Current action and preconditions to check: path_clear

Your task: For each precondition in the list above, predict whether it will hold at this action.

Consider the current scene as observed from the mobile robot's camera, and analyze the predicted future states of all dynamic agents (e.g., people, animals, vehicles, or any moving entities) within the NEXT SECOND.

IMPORTANT: Only answer "very likely" if you are absolutely certain—based on strong, clear evidence—that a dynamic agent will violate the precondition in the predicted future state. Do NOT answer "very likely" for unlikely, ambiguous, or low-probability risks.

Ask yourself for each precondition: Is there a high probability, with clear and convincing evidence, that the predicted future states of any dynamic agent will interfere with the predicted future state of the currently executing action within the NEXT SECOND, causing that precondition to fail?

Assess the risk level based on these predictions. Use "likely" or "very likely" if motions create a clear risk of interference.

Use "neutral" or "improbable" if agents are nearby but their predicted paths are clearly diverging or non-conflicting.

Failure Risk Categories: "very improbable", "improbable", "neutral", "likely", "very likely"

Answer Format: Output ONLY the probability_of_failure value from these categories: "very improbable", "improbable", "neutral", "likely", "very likely"

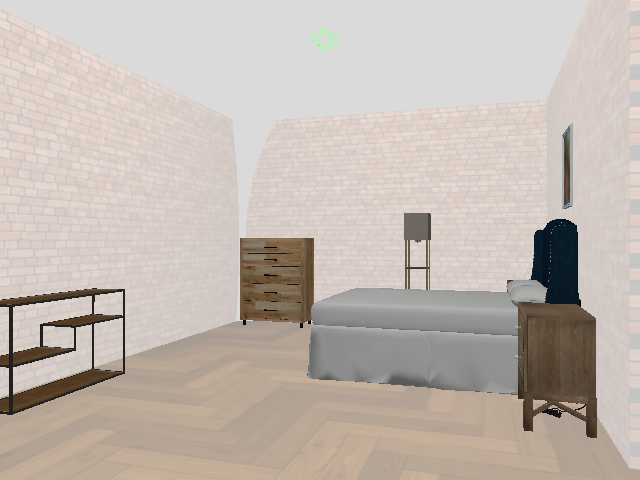

Answer: very improbable